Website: apple
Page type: billing-address
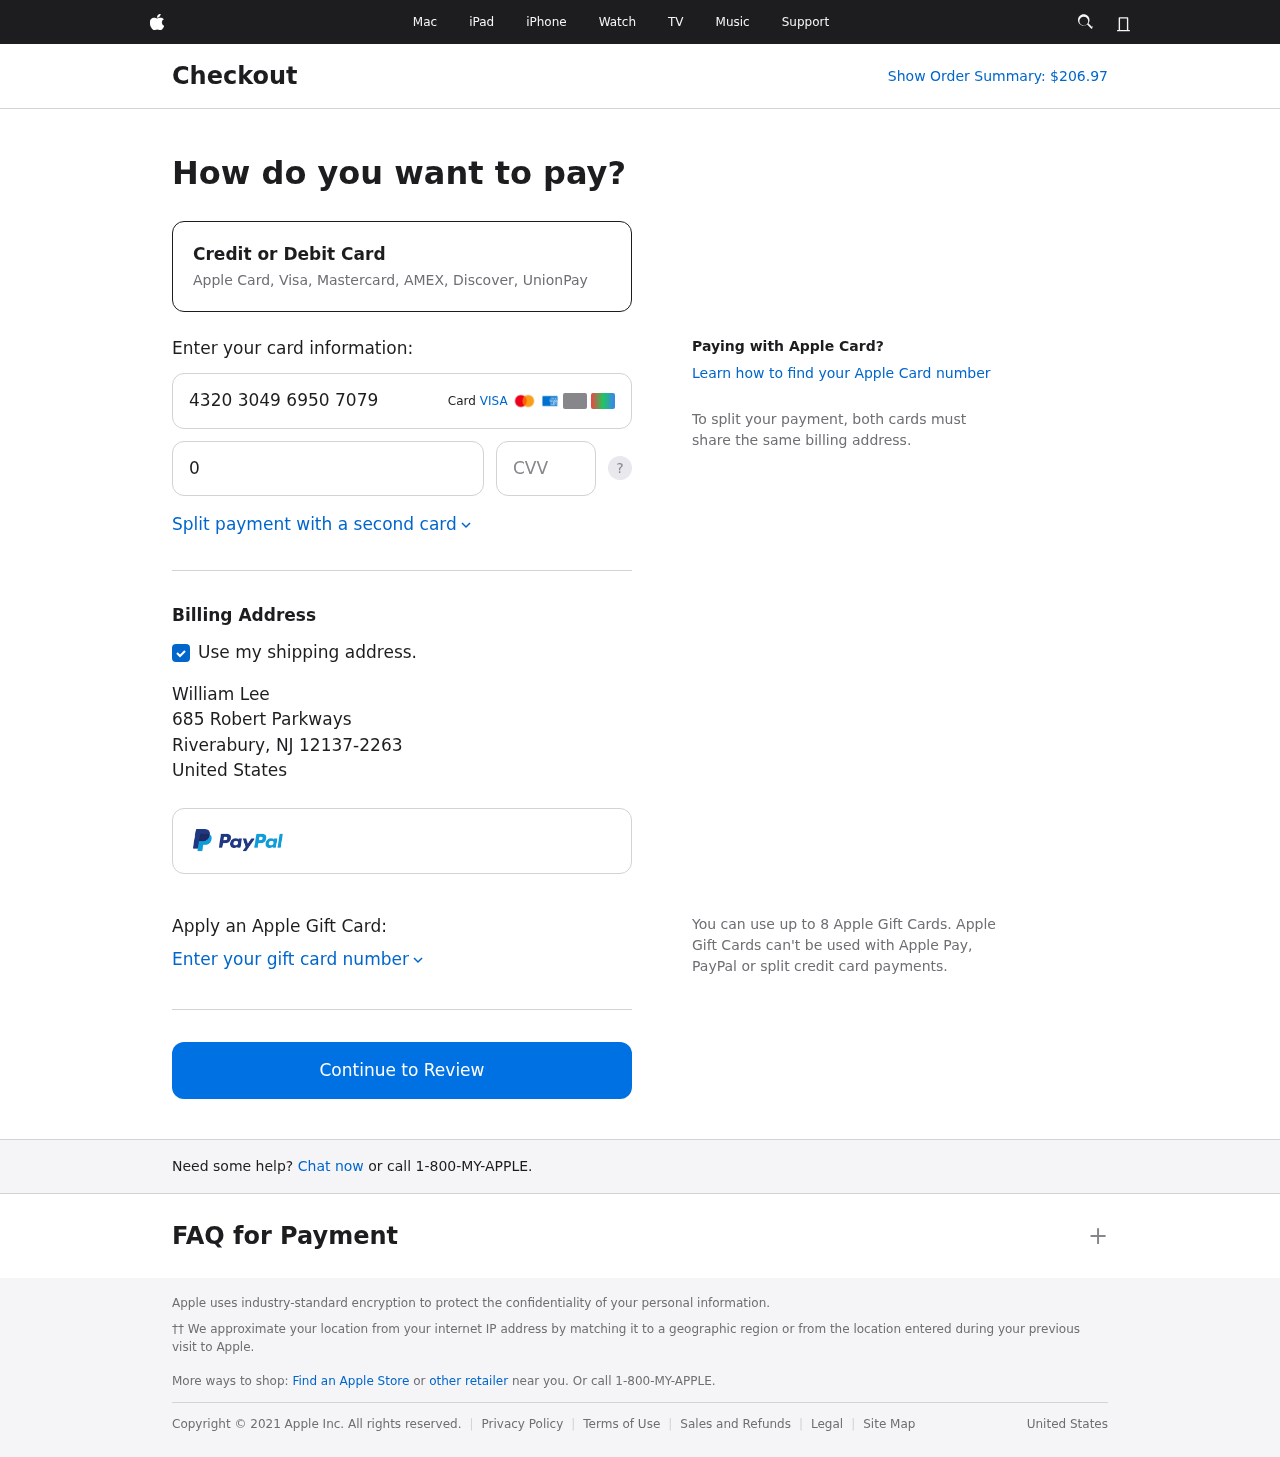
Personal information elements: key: PII_CARD_CVV
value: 714
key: PII_CARD_EXPIRY
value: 09/28
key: PII_CARD_NUMBER
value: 4320 3049 6950 7079
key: PII_CITY
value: Riverabury
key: PII_COUNTRY
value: United States
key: PII_FULLNAME
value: William Lee
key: PII_POSTCODE_FULL
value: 12137-2263
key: PII_STATE_ABBR
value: NJ
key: PII_STREET
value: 685 Robert Parkways
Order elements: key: ORDER_TOTAL
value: Show Order Summary: $206.97